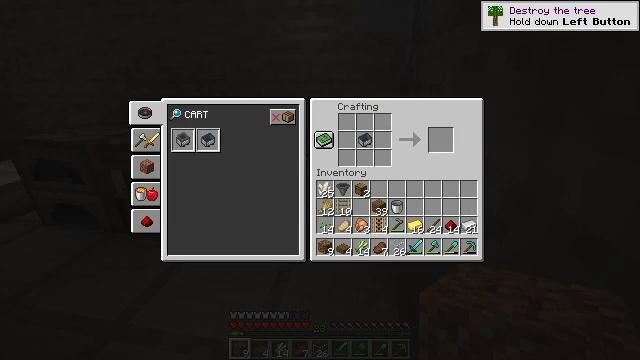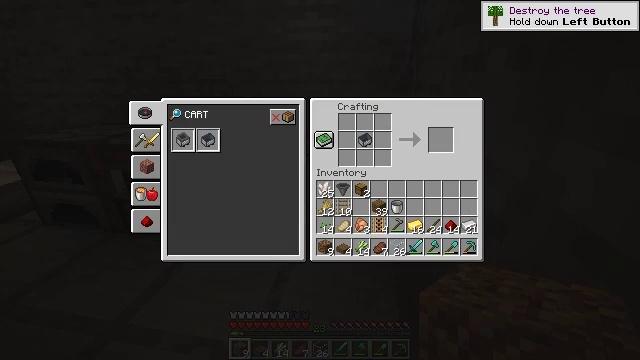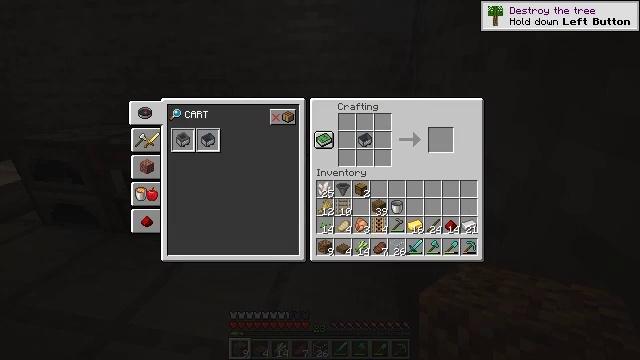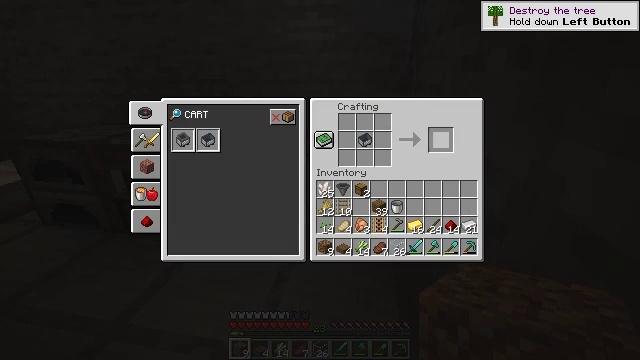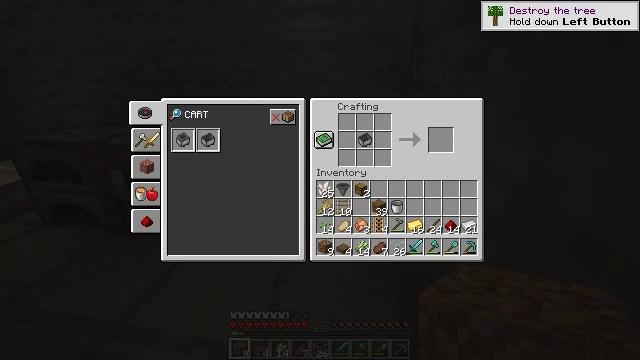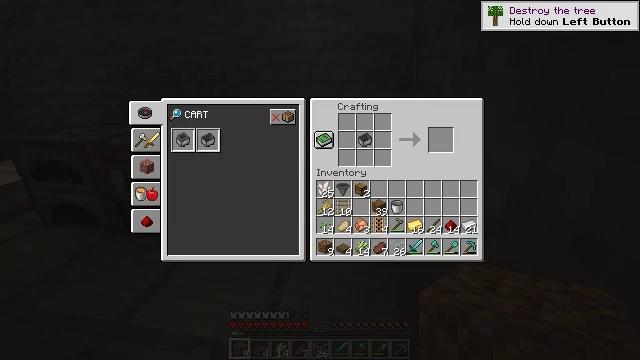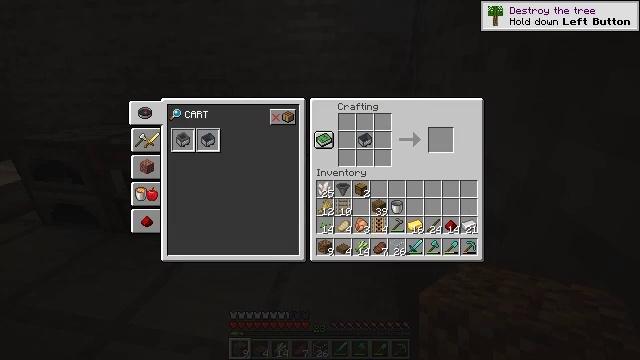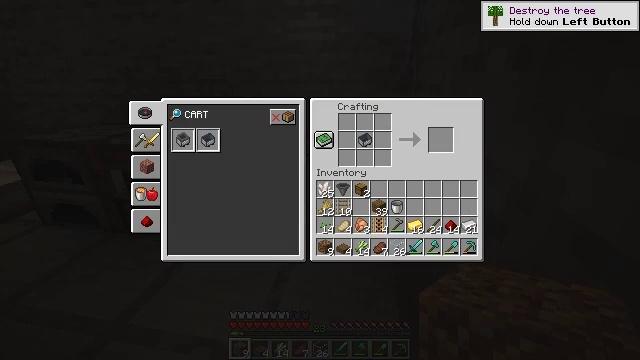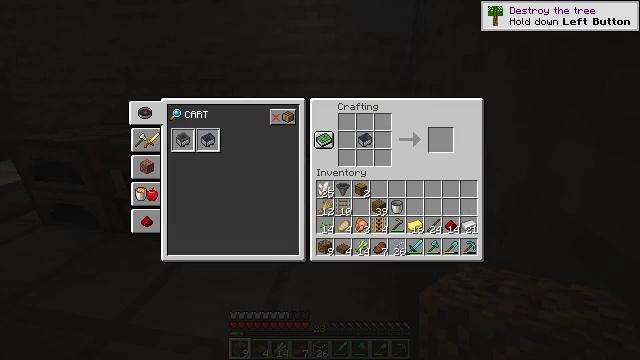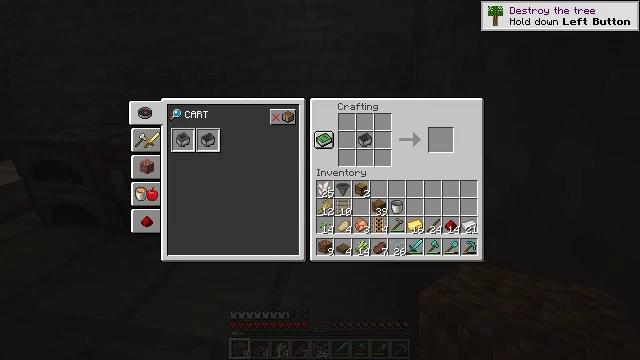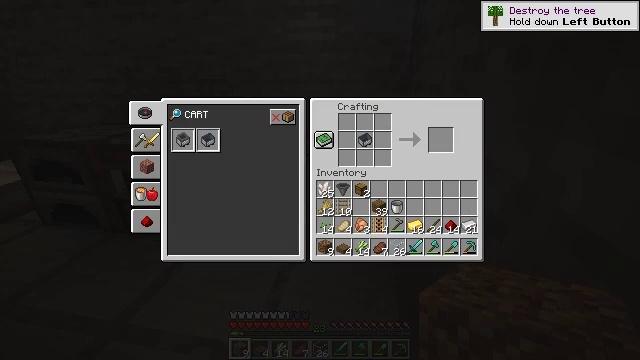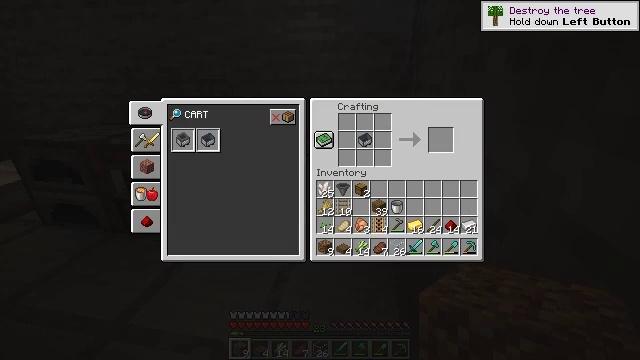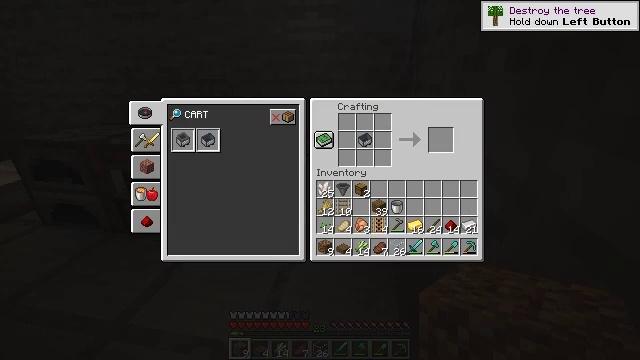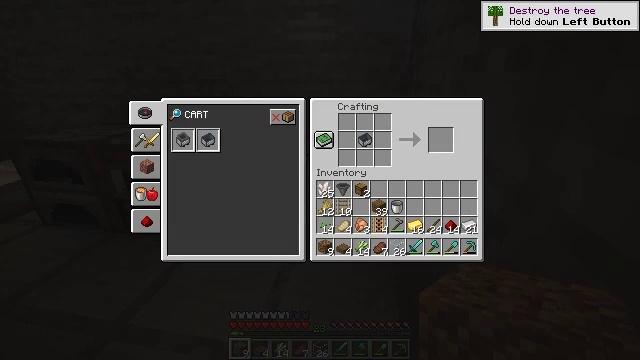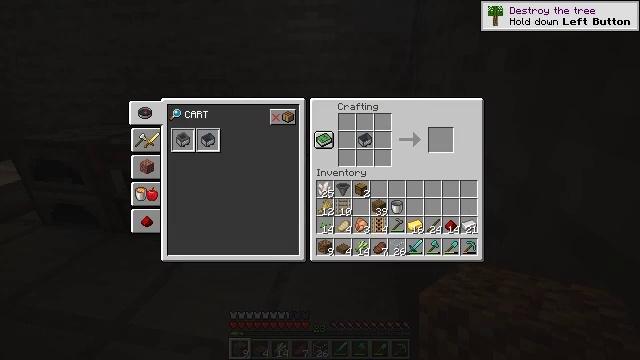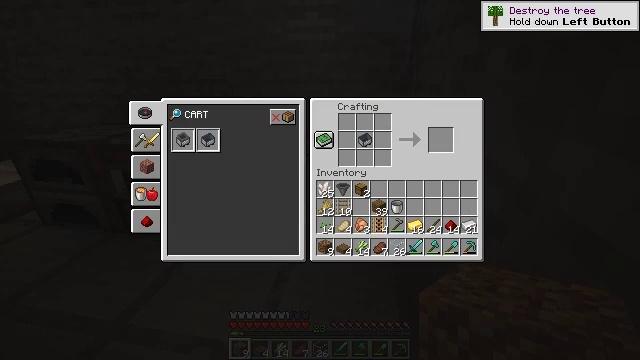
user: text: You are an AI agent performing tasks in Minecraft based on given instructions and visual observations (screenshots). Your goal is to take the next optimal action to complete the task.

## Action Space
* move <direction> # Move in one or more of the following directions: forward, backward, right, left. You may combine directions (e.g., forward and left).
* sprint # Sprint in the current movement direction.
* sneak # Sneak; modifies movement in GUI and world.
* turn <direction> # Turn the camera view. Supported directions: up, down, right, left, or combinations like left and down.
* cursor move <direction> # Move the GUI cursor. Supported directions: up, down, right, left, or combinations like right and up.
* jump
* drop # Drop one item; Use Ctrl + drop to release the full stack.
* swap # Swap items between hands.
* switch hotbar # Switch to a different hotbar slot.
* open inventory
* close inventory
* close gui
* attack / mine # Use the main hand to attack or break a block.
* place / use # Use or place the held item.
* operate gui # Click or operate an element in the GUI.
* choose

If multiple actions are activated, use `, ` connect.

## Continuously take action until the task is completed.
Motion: motion action
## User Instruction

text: Craft a hopper minecart.
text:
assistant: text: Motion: sneak
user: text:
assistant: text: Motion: sneak
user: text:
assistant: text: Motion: sneak
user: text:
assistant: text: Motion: sneak
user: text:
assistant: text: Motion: sneak
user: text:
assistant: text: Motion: sneak
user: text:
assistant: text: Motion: sneak
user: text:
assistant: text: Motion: sneak
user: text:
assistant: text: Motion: sneak
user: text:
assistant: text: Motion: sneak
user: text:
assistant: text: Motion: sneak
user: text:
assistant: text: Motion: sneak
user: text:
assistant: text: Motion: sneak
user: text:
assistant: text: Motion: no_op
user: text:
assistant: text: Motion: no_op
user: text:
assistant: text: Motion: no_op
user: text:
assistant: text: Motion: no_op
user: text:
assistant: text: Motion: no_op
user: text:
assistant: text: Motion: turn left
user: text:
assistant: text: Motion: turn left
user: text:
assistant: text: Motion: turn left
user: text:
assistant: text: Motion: no_op
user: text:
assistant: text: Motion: no_op
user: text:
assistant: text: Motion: no_op
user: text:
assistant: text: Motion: no_op
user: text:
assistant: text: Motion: no_op
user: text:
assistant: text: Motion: turn left
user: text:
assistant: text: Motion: turn left
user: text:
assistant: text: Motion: turn left
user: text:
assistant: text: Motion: turn left